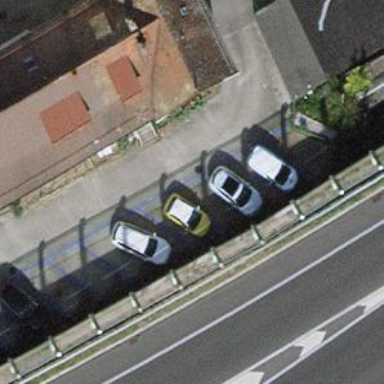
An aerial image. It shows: Parking available on the street side.